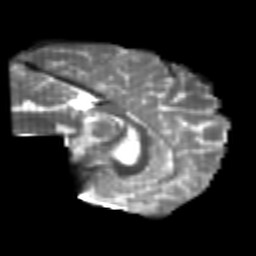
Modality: T2w
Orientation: sagittal
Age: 20
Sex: male
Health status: healthy
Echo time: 0.074 s